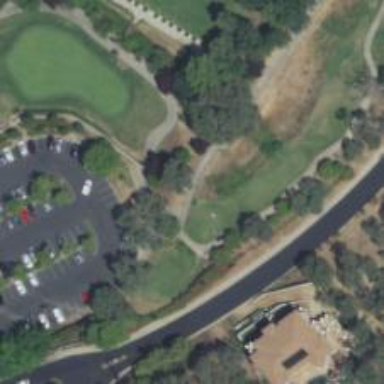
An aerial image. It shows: Area with grass used as rough in golf course.